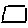
Label: square